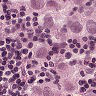
Metastatic tissue present: yes